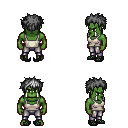
a pixel art fantasy rpg character, male body template, orc, green skin, white pirate shirt, metal pants, gray bedhead hairstyle, ghillies, four views (front, back, left, right), 2x2 character sprite sheet, small pixel art, hard edges, no anti-aliasing